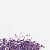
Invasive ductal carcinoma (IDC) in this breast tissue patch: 0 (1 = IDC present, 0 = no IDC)